Aerial crown-view tile of a tropical tree (Barro Colorado Island, Panama), acquired 20250317:
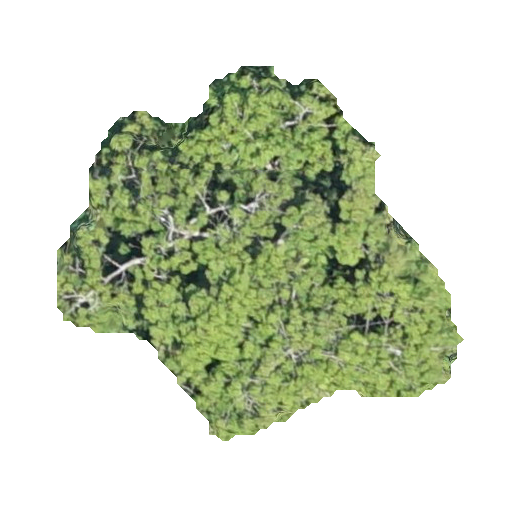
Species: Ceiba pentandra
GBIF accepted scientific name: Ceiba pentandra
Crown area: 142.16 m²